Interaction volume radius: 10 \u00c5
Interaction volume height: 10 \u00c5
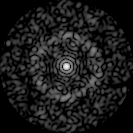
Disorder parameter: 0.8219